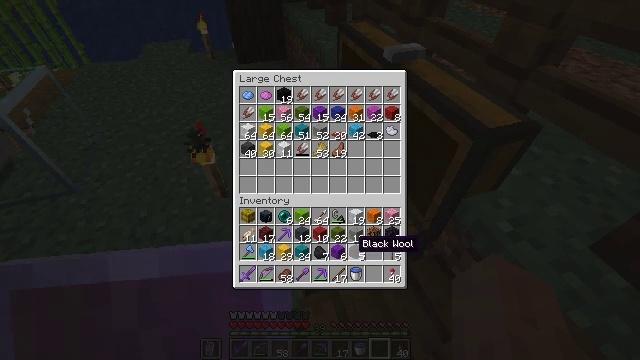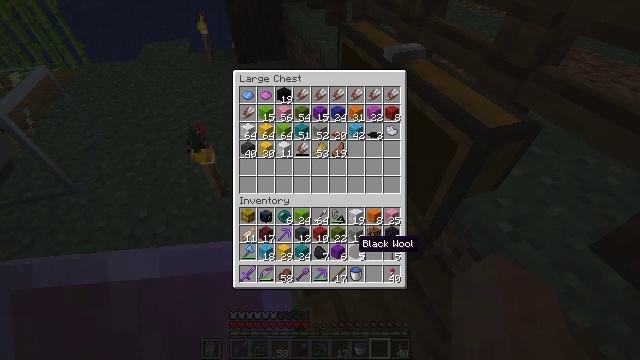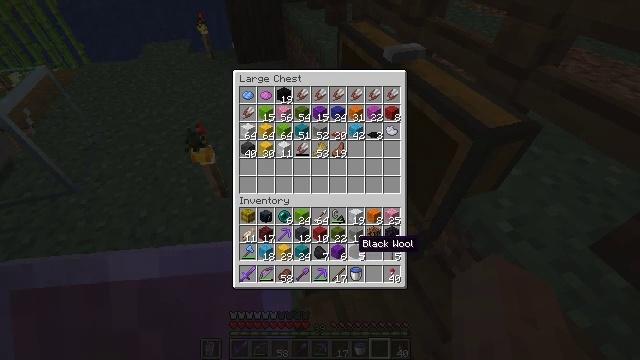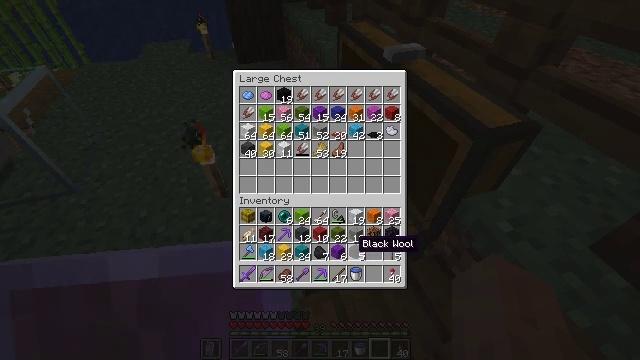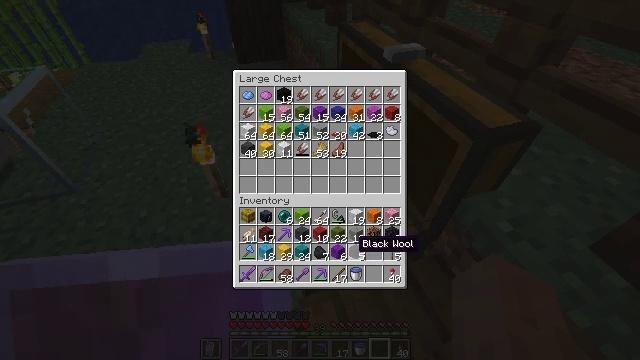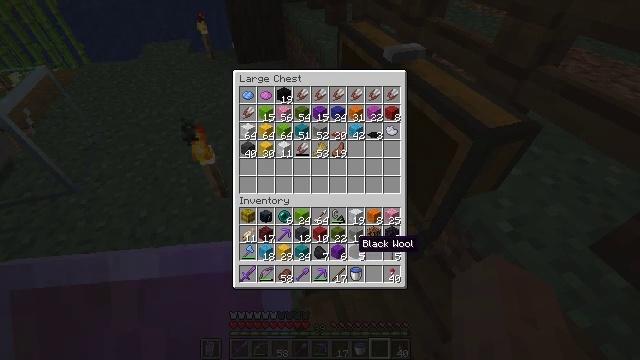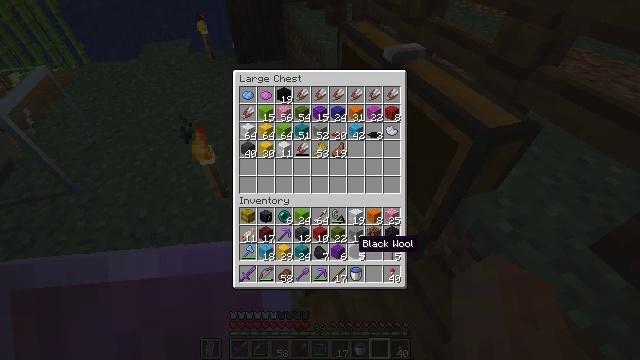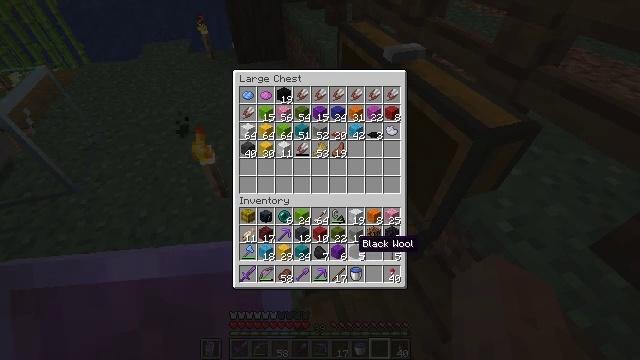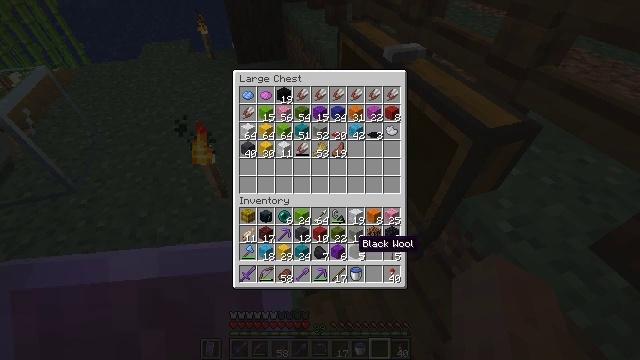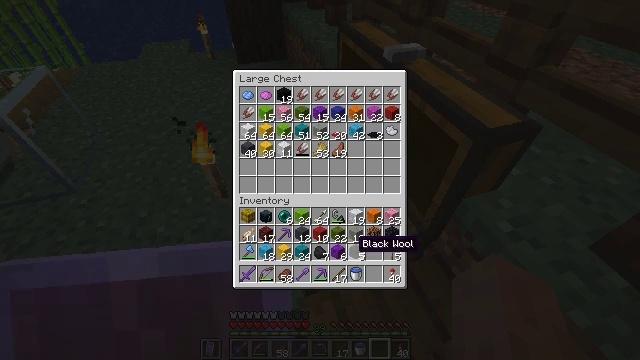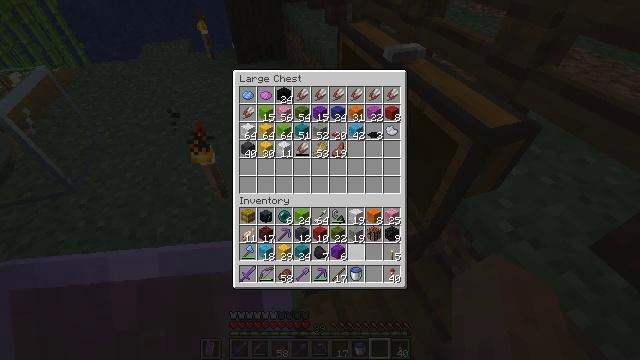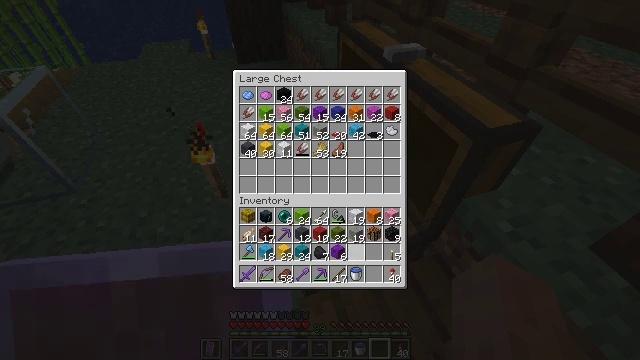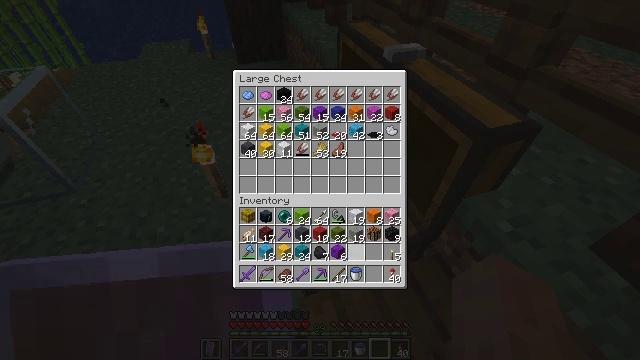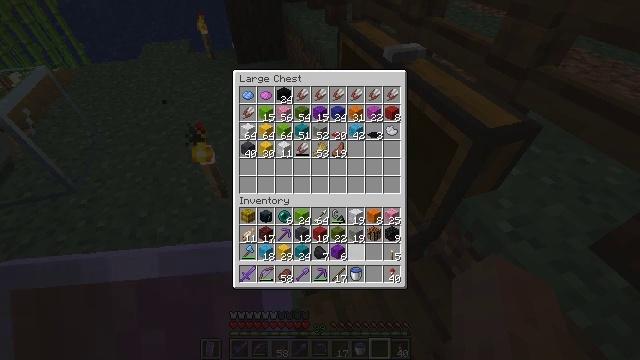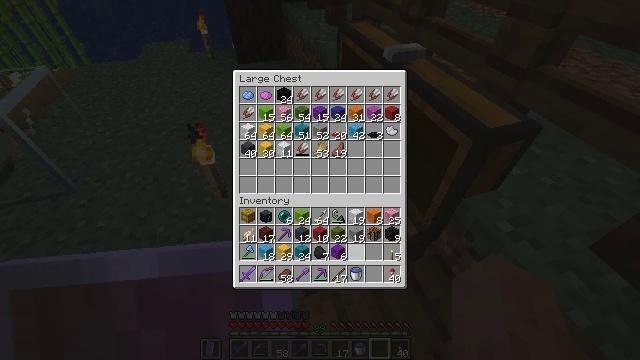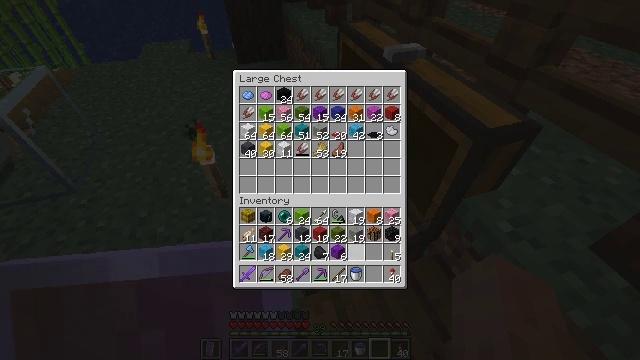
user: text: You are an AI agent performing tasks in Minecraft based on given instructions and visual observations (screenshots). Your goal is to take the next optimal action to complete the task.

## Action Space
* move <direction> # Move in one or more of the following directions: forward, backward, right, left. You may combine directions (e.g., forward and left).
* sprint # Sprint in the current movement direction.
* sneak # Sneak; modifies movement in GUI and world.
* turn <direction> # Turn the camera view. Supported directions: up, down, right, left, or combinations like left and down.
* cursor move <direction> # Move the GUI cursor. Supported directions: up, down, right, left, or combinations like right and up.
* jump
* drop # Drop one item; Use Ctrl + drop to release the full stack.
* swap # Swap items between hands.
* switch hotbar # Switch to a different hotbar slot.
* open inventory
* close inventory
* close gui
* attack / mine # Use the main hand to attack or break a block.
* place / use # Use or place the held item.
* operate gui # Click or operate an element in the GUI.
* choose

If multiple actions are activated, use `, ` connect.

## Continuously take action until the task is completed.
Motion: motion action
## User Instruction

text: craft item cyan carpet
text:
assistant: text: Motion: sneak
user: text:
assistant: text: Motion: sneak
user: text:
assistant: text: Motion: sneak
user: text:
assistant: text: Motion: sneak
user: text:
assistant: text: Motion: sneak
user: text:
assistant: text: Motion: sneak
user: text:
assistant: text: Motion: sneak
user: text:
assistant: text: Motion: sneak
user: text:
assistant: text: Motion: sneak
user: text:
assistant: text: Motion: sneak, attack / mine
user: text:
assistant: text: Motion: sneak, attack / mine
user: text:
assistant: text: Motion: sneak, attack / mine
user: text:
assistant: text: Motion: sneak
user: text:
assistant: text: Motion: sneak
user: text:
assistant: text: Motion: sneak
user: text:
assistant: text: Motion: sneak
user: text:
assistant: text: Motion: sneak
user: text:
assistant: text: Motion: sneak
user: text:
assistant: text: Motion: sneak
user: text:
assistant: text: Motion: sneak
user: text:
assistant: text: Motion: sneak
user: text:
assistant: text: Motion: sneak
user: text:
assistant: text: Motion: sneak
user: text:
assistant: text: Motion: sneak
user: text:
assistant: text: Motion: sneak
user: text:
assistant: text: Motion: sneak
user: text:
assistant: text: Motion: sneak
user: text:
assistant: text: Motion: sneak
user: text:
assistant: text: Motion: sneak
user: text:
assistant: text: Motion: sneak, attack / mine